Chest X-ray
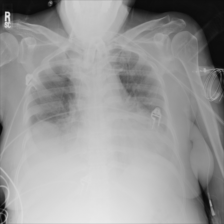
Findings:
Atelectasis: positive
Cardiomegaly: negative
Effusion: negative
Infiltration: negative
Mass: negative
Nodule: negative
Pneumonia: negative
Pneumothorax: negative
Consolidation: negative
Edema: negative
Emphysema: negative
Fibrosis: negative
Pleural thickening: negative
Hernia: negative